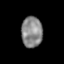
Tissue: skin
Cell type: Others
Senescence score: 0.178
Nuclear area (px): 634
Mean DAPI intensity: 135.812